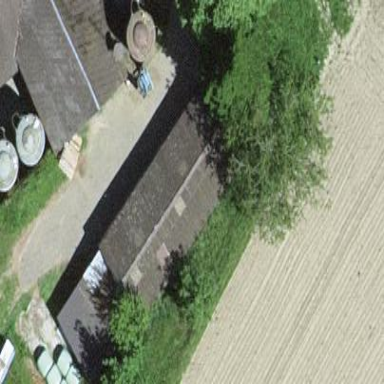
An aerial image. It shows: Rural barn.